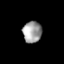
Tissue: lung
Cell type: Epithelial cells
Senescence score: 0.1566
Nuclear area (px): 395
Mean DAPI intensity: 159.732